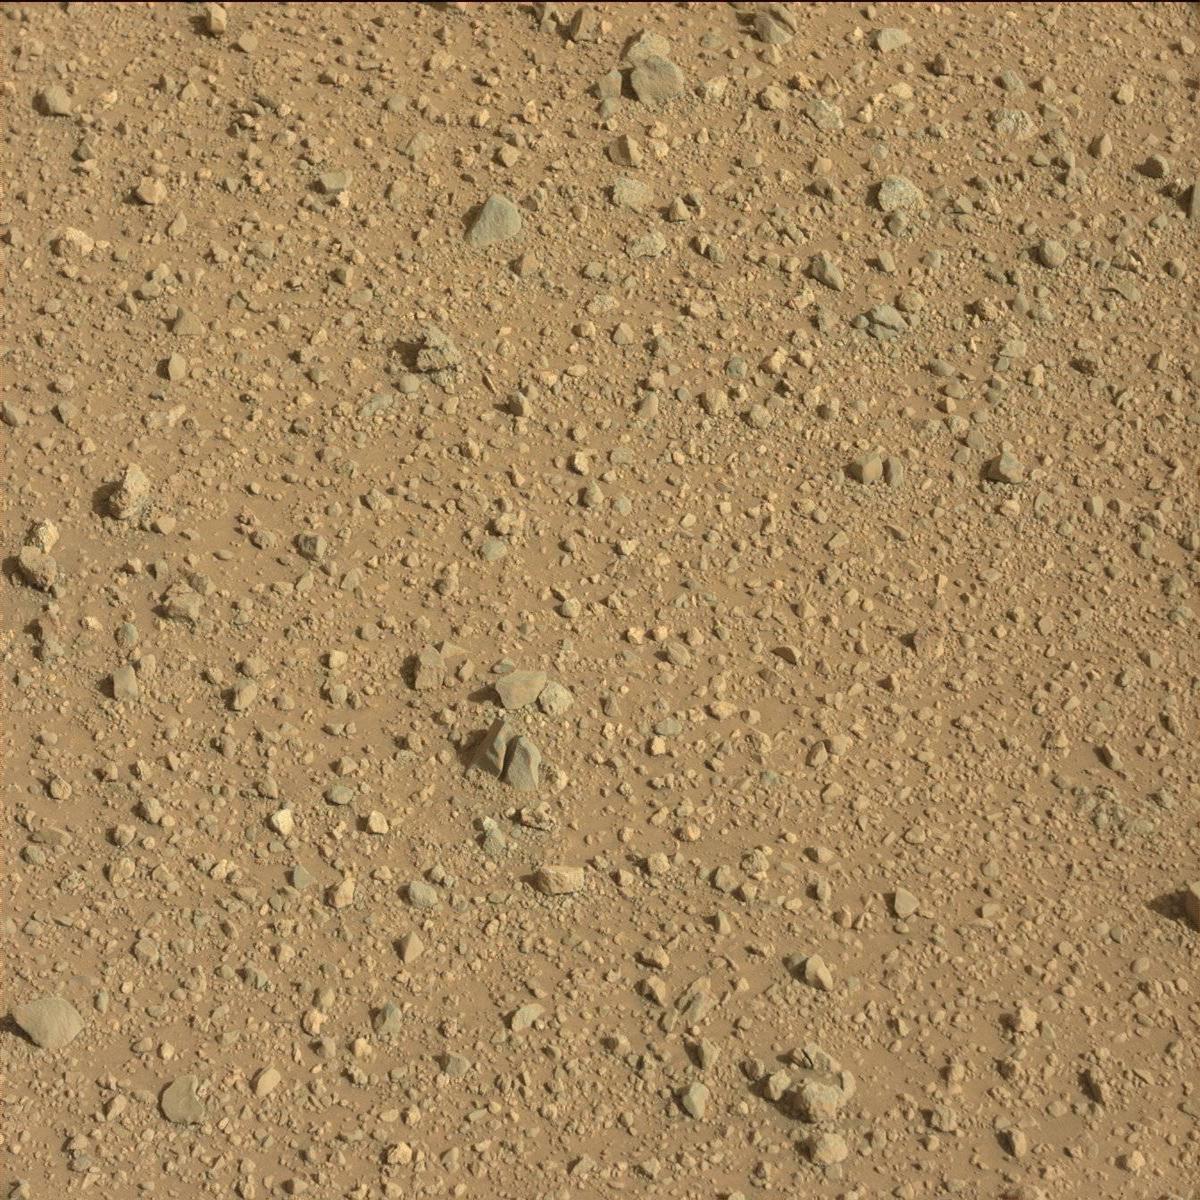
Terrain classes present: Bedrock, Sand / Soil